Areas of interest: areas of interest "New Town Park"
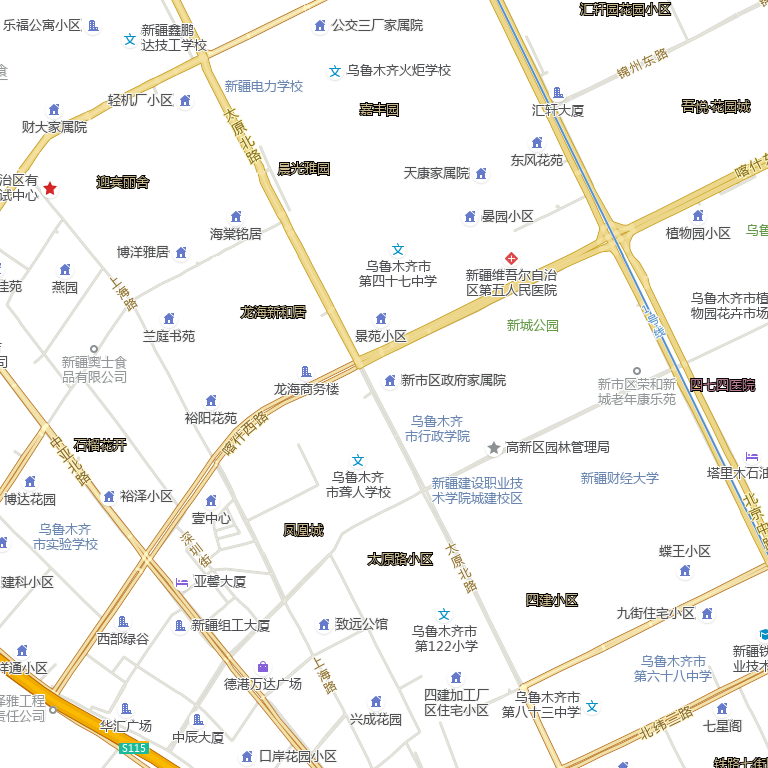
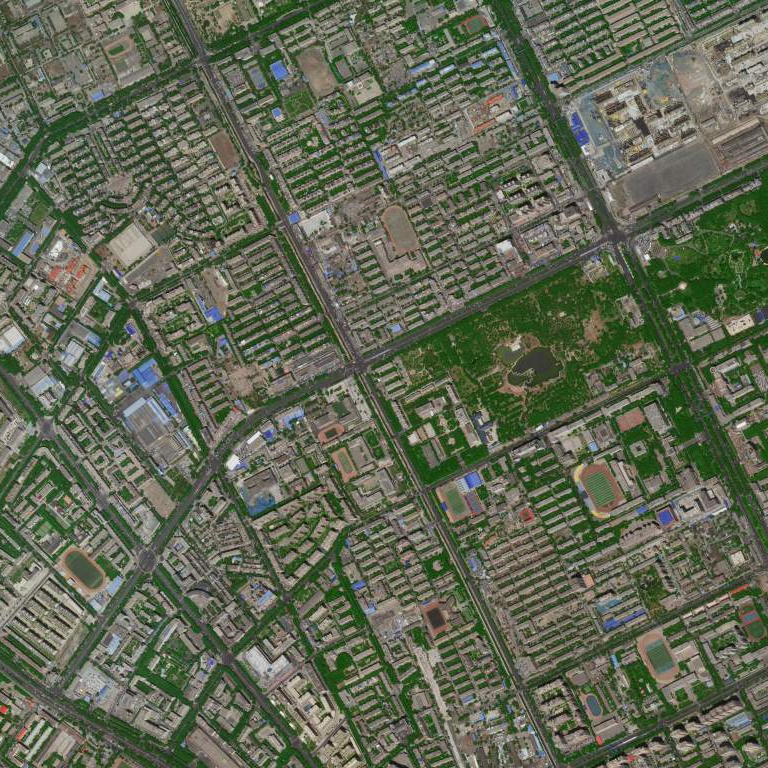